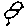
Label: bird